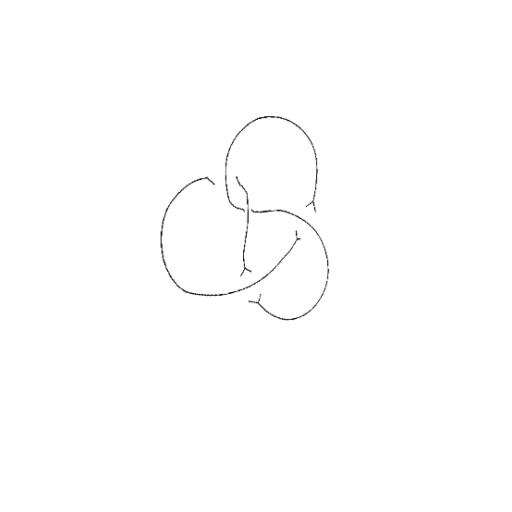
Crossing number: 4